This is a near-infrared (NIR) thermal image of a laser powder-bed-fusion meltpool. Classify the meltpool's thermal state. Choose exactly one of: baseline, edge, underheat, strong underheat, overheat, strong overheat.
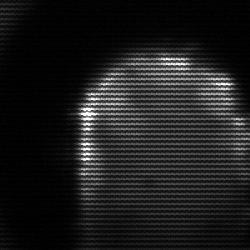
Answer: baseline